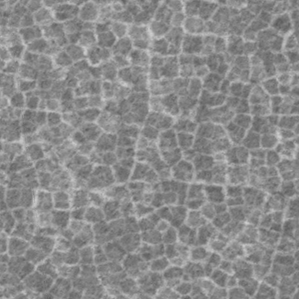
Label: frost